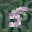
Label: 5